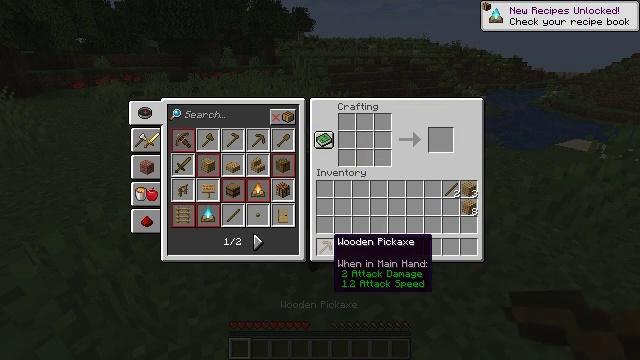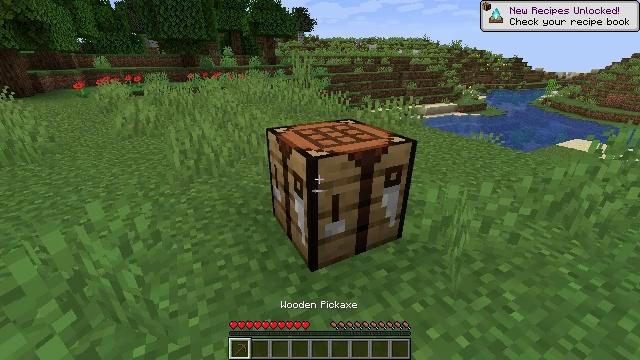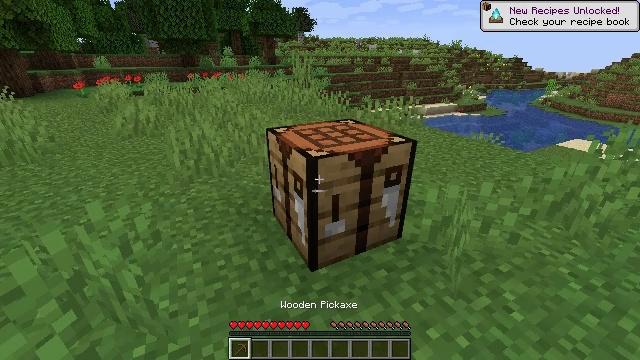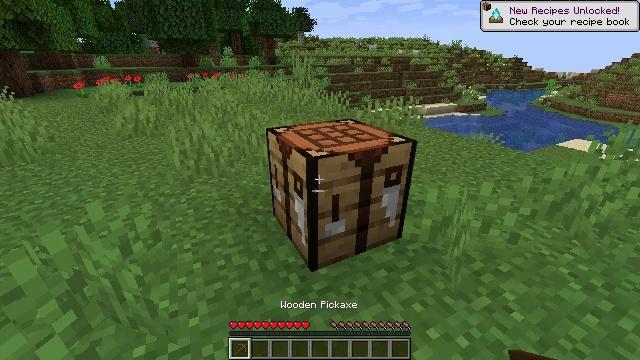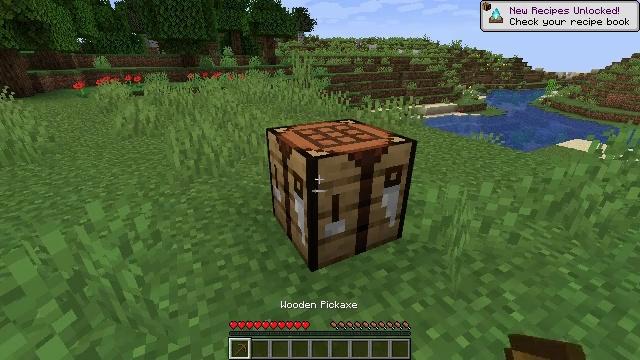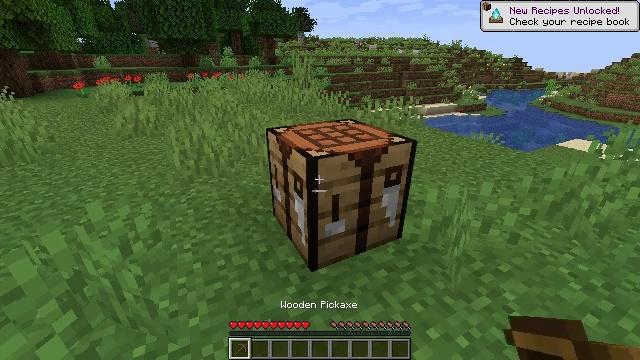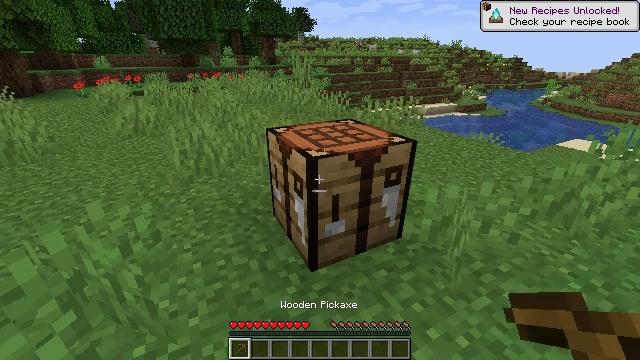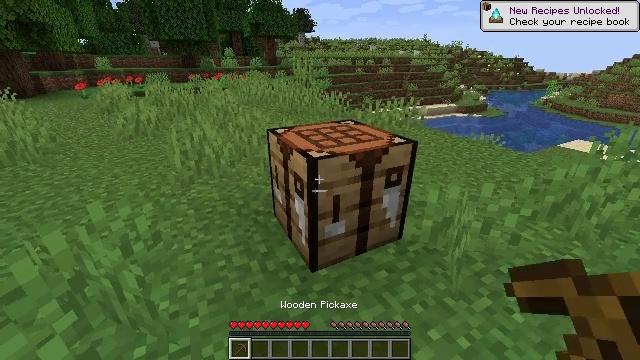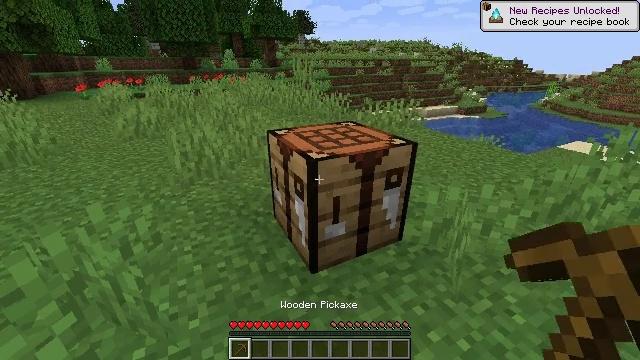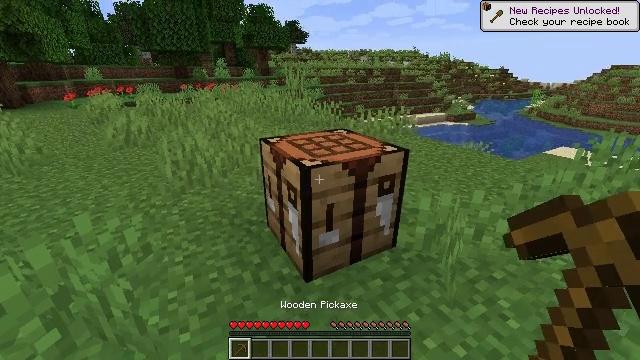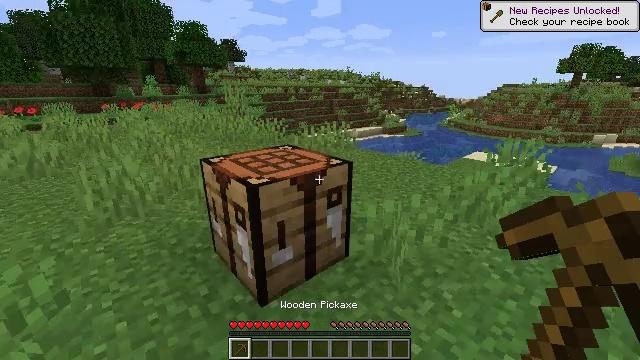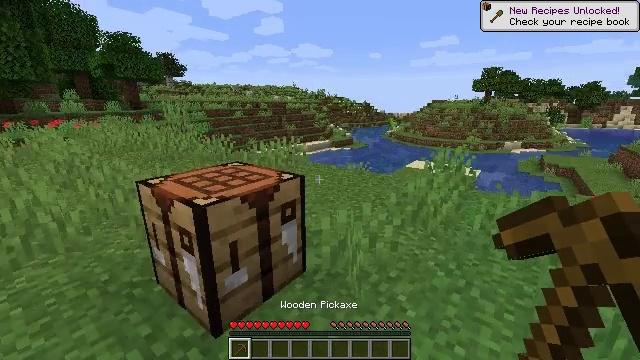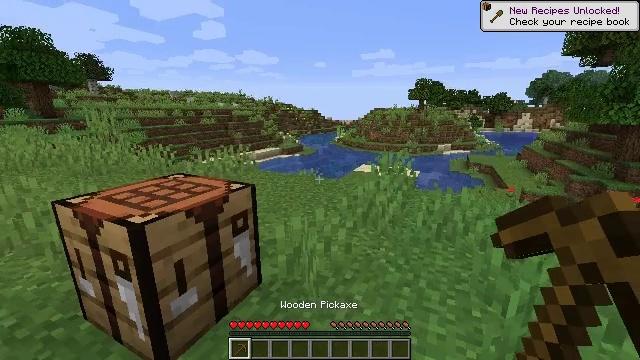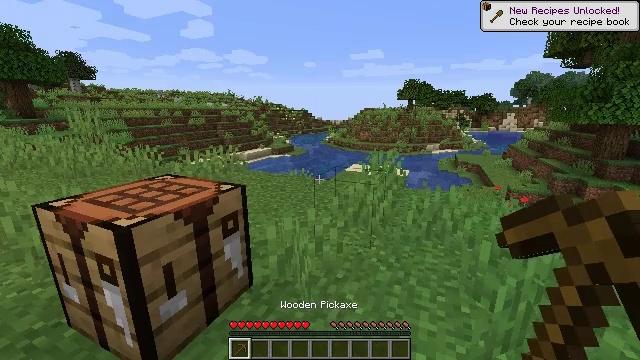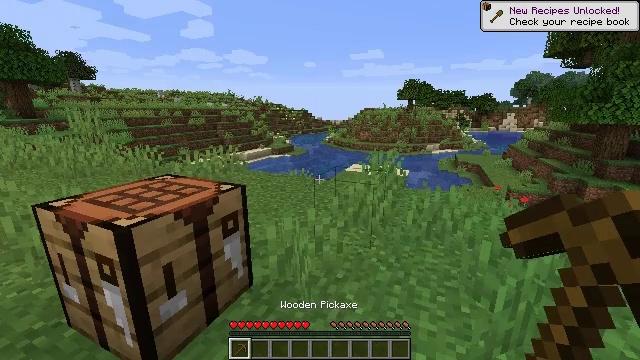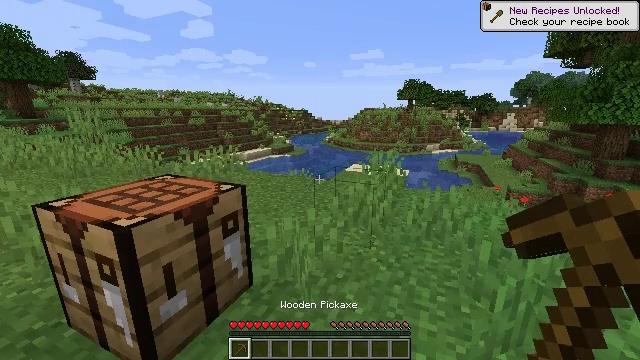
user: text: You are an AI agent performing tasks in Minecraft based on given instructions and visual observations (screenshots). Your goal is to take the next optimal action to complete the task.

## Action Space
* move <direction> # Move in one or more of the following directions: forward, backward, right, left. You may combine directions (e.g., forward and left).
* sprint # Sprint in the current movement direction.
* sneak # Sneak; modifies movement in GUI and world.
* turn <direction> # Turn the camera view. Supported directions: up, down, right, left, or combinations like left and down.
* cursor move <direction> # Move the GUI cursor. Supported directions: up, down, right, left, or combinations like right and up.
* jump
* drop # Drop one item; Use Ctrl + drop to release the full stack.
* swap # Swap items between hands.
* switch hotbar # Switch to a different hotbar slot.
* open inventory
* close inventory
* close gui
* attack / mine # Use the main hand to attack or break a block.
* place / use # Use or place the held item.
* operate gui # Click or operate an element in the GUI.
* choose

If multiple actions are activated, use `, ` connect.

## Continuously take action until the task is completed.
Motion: motion action
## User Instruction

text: Combine wooden planks to craft sticks.
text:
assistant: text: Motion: close inventory
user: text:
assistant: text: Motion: close inventory
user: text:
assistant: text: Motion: close inventory
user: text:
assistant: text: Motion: close inventory
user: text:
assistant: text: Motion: no_op
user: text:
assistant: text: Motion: no_op
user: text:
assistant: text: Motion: no_op
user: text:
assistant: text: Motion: no_op
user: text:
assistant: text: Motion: turn right and up
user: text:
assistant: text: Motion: turn right and up
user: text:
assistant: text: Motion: turn right and up
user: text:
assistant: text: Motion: turn right and up
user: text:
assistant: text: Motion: turn right
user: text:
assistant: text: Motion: no_op
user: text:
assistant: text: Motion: no_op
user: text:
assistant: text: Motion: no_op
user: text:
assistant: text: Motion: no_op
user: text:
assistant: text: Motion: no_op
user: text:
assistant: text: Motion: no_op
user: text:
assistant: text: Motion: no_op
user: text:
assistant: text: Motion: no_op
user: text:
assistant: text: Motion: no_op
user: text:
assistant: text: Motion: no_op
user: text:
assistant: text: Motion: no_op
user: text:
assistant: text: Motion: no_op
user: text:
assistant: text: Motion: no_op
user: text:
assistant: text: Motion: no_op
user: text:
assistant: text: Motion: no_op
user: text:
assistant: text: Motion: no_op
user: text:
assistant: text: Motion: turn left